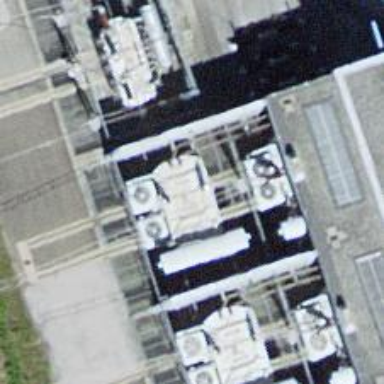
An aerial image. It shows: Outdoor transformer.